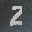
Label: 2